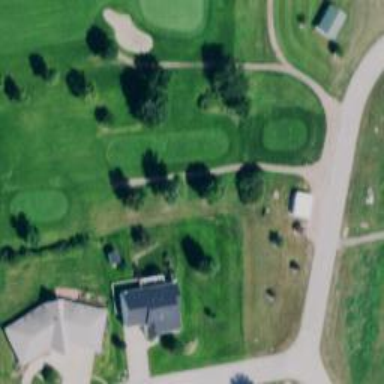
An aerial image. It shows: Path for both roads and golfers.